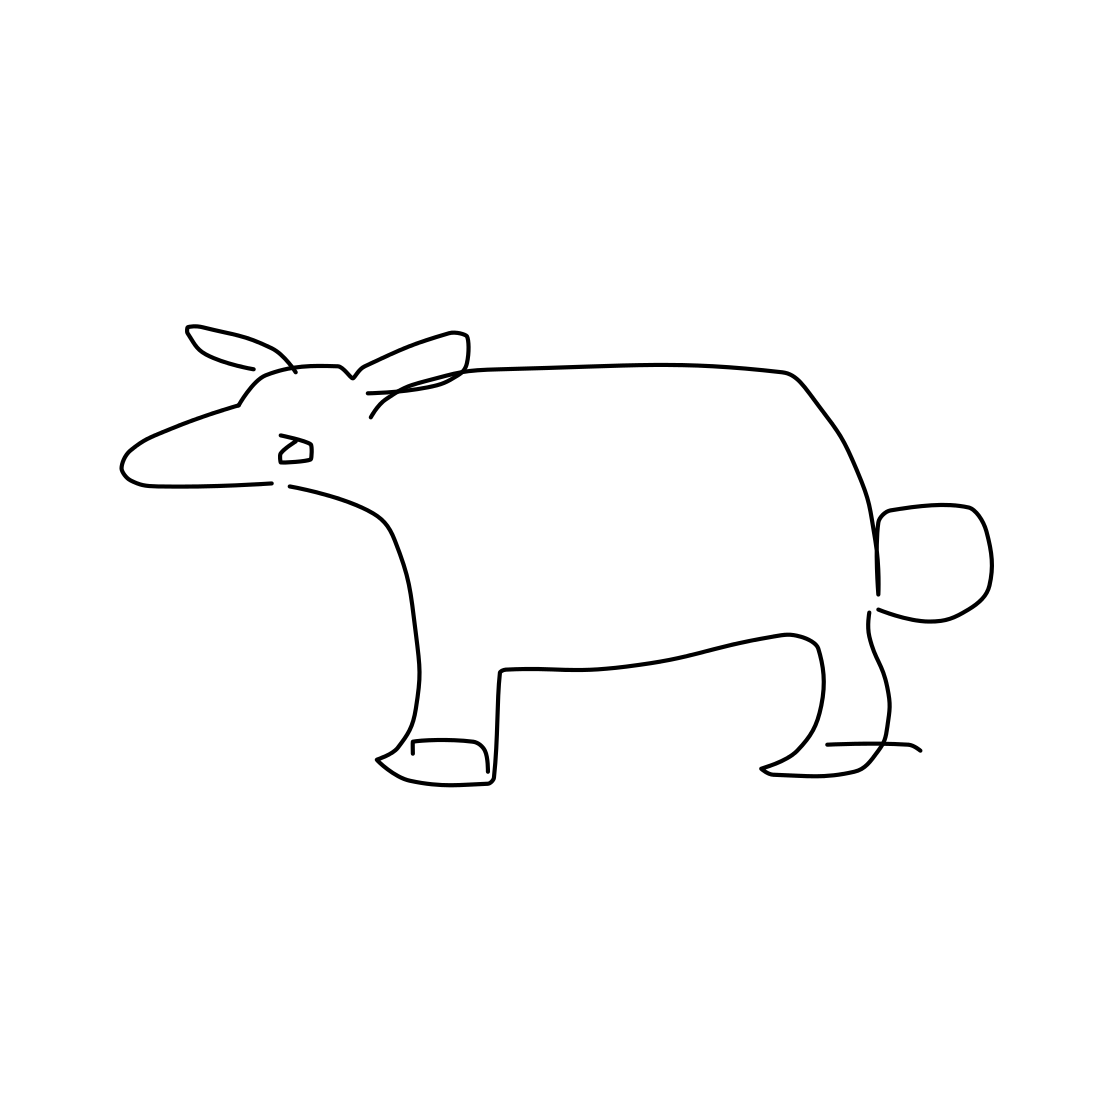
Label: sheep